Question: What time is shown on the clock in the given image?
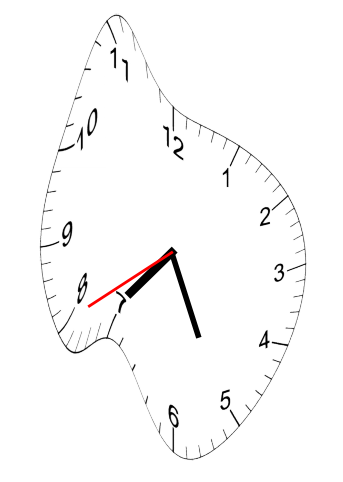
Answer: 07:25:40